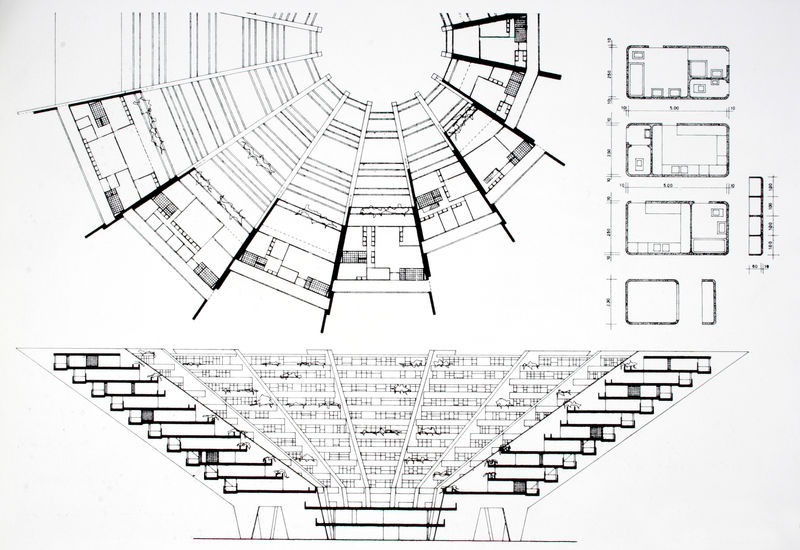
Titel: Intra-Raumstadt, Grundrisse und Schnitt eines Trichterhauses
Künstler: Walter Jonas
Schlagwörter: weiß, grau, schwarz, theater, rund, sitze, bank, rang, arena, ränge, reihe, bänke, manege, reihen, etagen, plan, sitzplätze, etage, bauplan, plätze, kreus